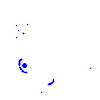
Particle: pion